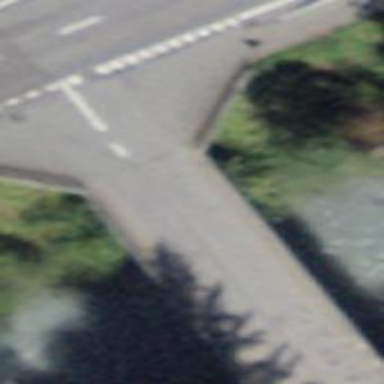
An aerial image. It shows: Unclassified road with bridge.